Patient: sex F, age 76
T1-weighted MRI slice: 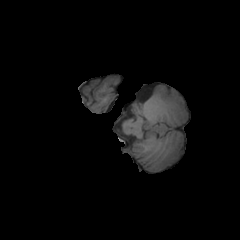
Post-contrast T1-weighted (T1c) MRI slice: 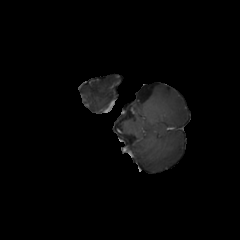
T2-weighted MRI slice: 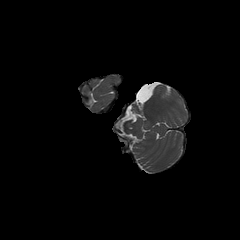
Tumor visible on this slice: no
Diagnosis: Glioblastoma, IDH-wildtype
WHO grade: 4